Question: I want to change swipe button image of uitableview cell. I have searched for it but I am not get desired result. I have used this code:
'''
- (void)willTransitionToState:(UITableViewCellStateMask)state{
[super willTransitionToState:state];
if ((state & UITableViewCellStateShowingDeleteConfirmationMask) == UITableViewCellStateShowingDeleteConfirmationMask) {
for (UIView *subview in self.subviews) {
if ([NSStringFromClass([subview class]) isEqualToString:@"UITableViewCellDeleteConfirmationControl"]) {
UIImageView *deleteBtn = [[UIImageView alloc]initWithFrame:CGRectMake(0, 0, 64, 33)];
[deleteBtn setImage:[UIImage imageNamed:@"delete.png"]];
[[subview.subviews objectAtIndex:0] addSubview:deleteBtn];
}
}
}
}
'''
But this is not working in iOS 9. Please suggest me how to achieve this in iOS 9.
If I used this code then its working but image is not set properly:
'''
[[UIButton
appearanceWhenContainedIn:[TableViewCell class], nil]
setImage:[UIImage imageNamed:@"Delete-notification.png"] forState:UIControlStateNormal];
-(NSArray *)tableView:(UITableView *)tableView editActionsForRowAtIndexPath:(NSIndexPath *)indexPath {
UITableViewRowAction *button = [UITableViewRowAction rowActionWithStyle:UITableViewRowActionStyleDefault title:@"Button 1" handler:^(UITableViewRowAction *action, NSIndexPath *indexPath)
{
NSLog(@"Action to perform with Button 1");
}];
return @[button];
}
'''

Thanks in advance!
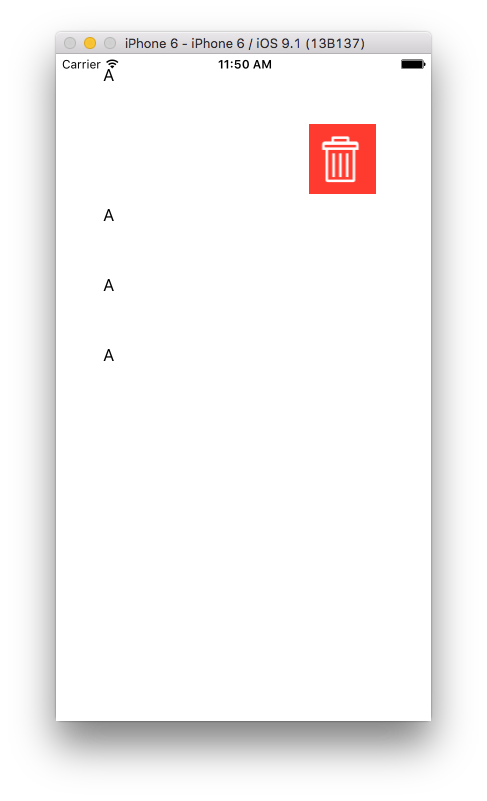
Answer: I am using this library <URL> to display image on swipe button.
'''
#import "SWTableViewCell.h"
- (UITableViewCell *)tableView:(UITableView *)tableView cellForRowAtIndexPath:(NSIndexPath *)indexPath {
SWTableViewCell *cell = [tableView dequeueReusableCellWithIdentifier:@"idTipsCell"];
[cell setLeftUtilityButtons:[self leftButtonsWithColor:tipsData.color accessibilityValue:(tipsData.isLiked) ? @"1":@"0"] WithButtonWidth:80.0];
cell.delegate = self;
return cell;
}
- (NSArray *)leftButtonsWithColor:(UIColor*)color accessibilityValue:(NSString*)accessibilityValue {
NSMutableArray *leftUtilityButtons = [NSMutableArray new];
[leftUtilityButtons sw_addUtilityButtonWithColor:color icon:[UIImage imageNamed:@"img_like"] accessibilityValue:accessibilityValue];
[leftUtilityButtons sw_addUtilityButtonWithColor:color icon:[UIImage imageNamed:@"img_share"] accessibilityValue:@"shareButton"];
return leftUtilityButtons;
}
'''
Hope it will help you.